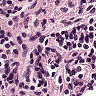
Metastatic tissue present: no